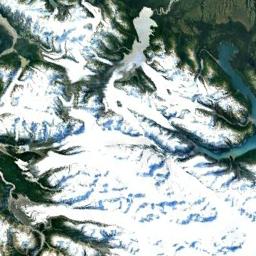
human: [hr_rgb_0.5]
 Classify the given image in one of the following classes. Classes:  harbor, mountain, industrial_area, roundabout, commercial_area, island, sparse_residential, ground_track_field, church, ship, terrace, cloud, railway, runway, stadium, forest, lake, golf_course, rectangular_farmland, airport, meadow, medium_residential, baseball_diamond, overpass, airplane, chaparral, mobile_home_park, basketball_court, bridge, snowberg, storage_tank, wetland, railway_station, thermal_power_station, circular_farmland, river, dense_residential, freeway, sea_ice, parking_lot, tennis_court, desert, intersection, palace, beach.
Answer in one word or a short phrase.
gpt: snowberg